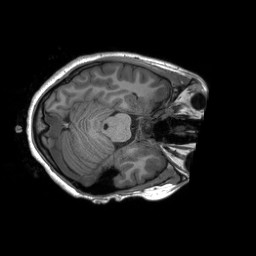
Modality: T1w
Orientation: coronal